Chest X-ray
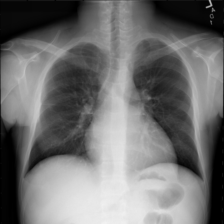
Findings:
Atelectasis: negative
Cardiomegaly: positive
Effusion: positive
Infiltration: negative
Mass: negative
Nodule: negative
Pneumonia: negative
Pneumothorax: negative
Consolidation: negative
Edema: negative
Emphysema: negative
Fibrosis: negative
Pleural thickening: negative
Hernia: negative